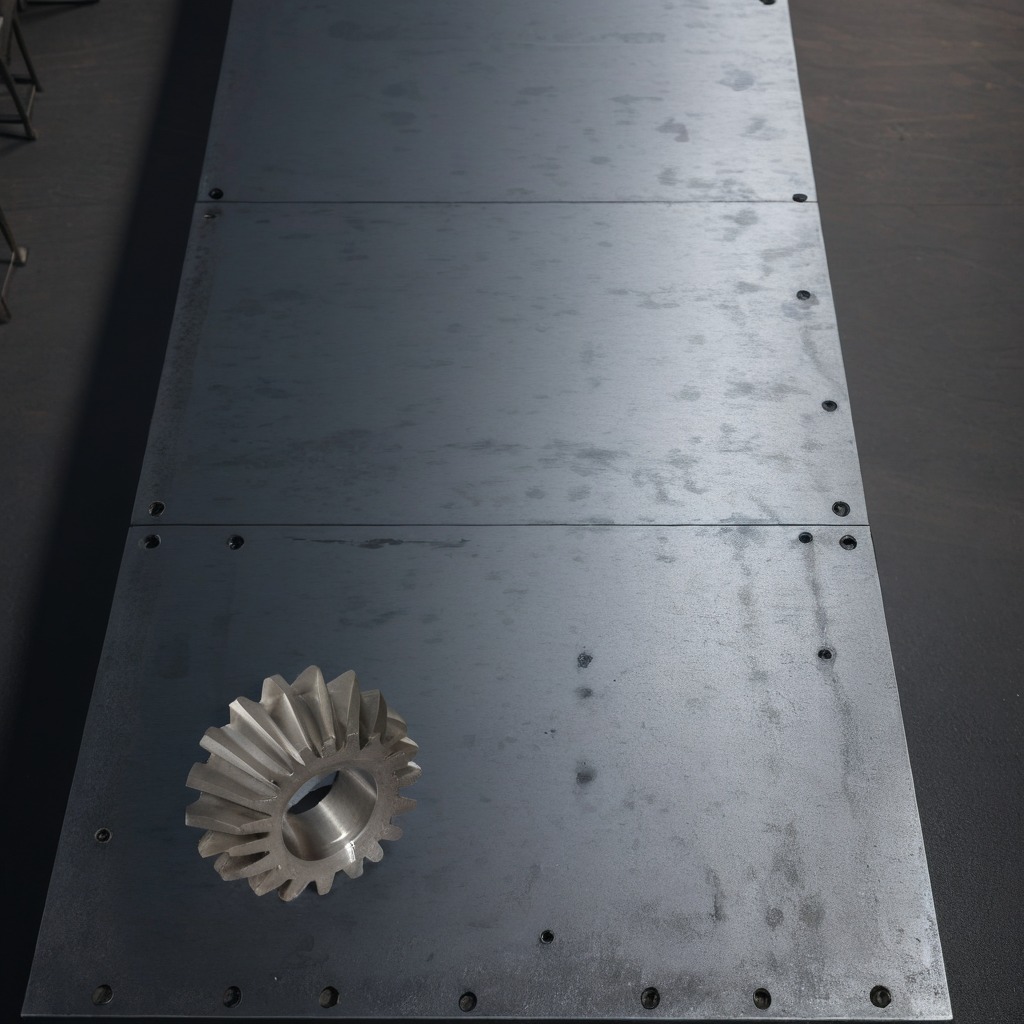
A steel gear with teeth is lying on a cold steel table in a mining workshop.